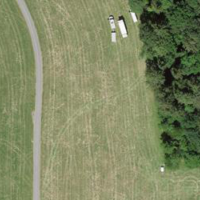
EUNIS habitat code: 52
Species observed at this site:
Milvus milvus